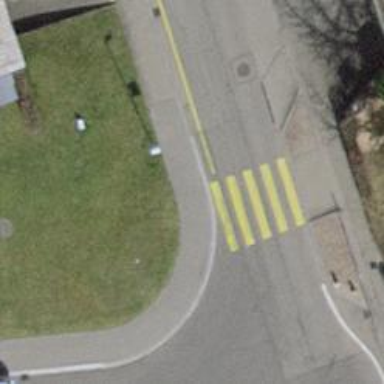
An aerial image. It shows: Marked zebra crossing on the road.